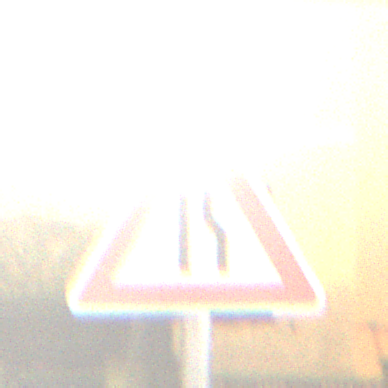
Verkehrszeichen: EinseitigVerengteFahrbahnRechts
Umgebung: Outdoor, Urban
Tageszeit: Night
Wetter: PartlyCloudy
Licht: Artificial
Jahreszeit: NotSpecified
Kontrast: HighContrast